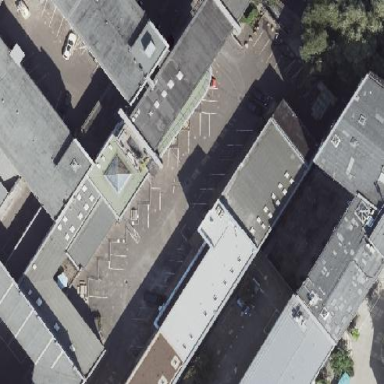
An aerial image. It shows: Commercial building.